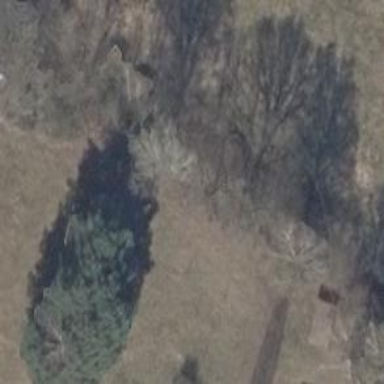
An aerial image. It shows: Row of deciduous trees.